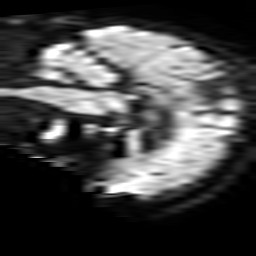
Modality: TRACE
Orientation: sagittal
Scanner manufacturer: philips
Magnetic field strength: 3 T
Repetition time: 3.711 s
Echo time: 0.05903 s